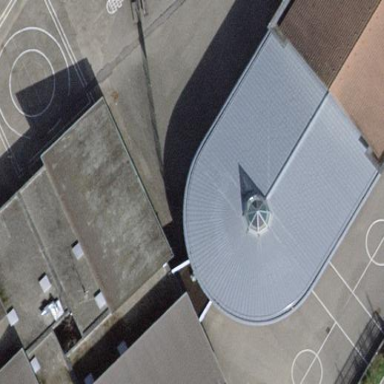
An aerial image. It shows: School building.